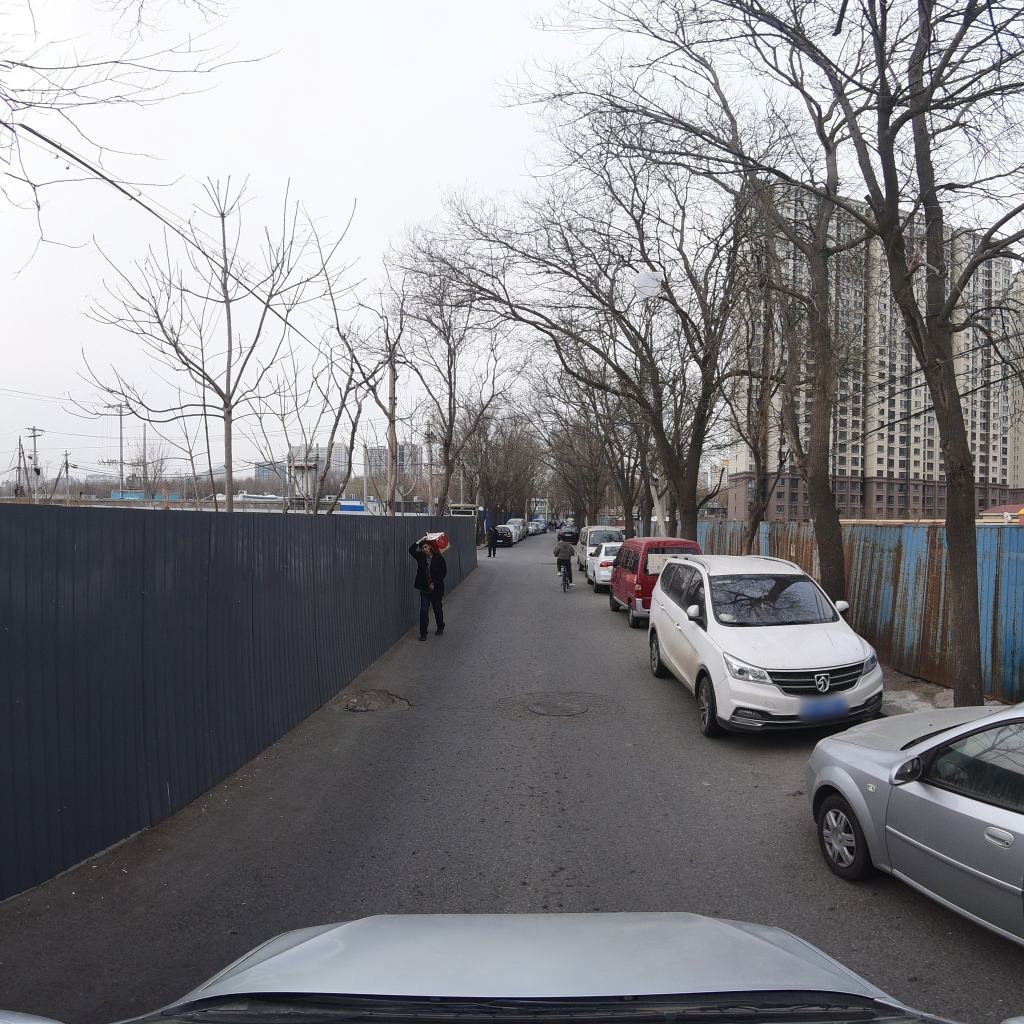
Region: Fengtai
Road damage annotations: pothole, manhole cover